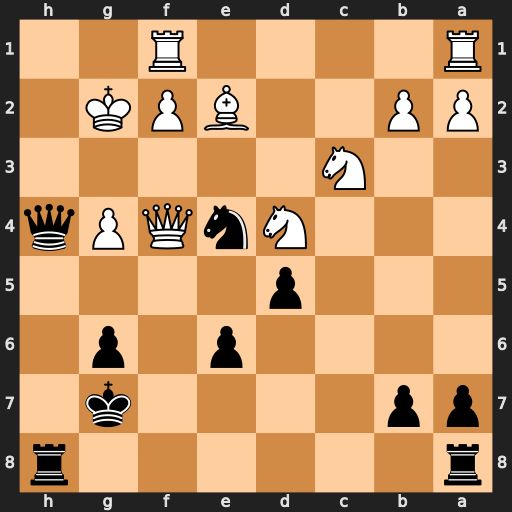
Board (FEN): r6r/pp4k1/4p1p1/3p4/3NnQPq/2N5/PP2BPK1/R4R2
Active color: b
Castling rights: -
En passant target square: -
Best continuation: Qh3+ Kg1 Qh1#